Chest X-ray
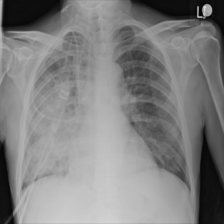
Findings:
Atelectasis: negative
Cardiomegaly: negative
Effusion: negative
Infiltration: negative
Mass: negative
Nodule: negative
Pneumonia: negative
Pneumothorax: negative
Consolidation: negative
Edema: negative
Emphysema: negative
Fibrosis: negative
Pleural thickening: negative
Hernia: negative